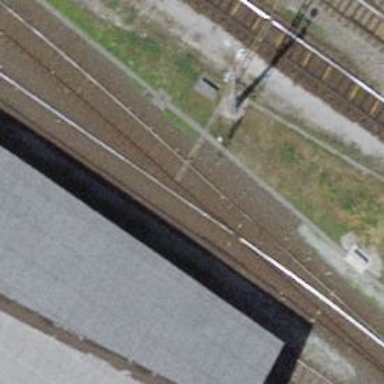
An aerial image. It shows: Railway yard with one track in service.